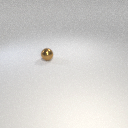
small brown metal sphere